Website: macys
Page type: customer-info-address
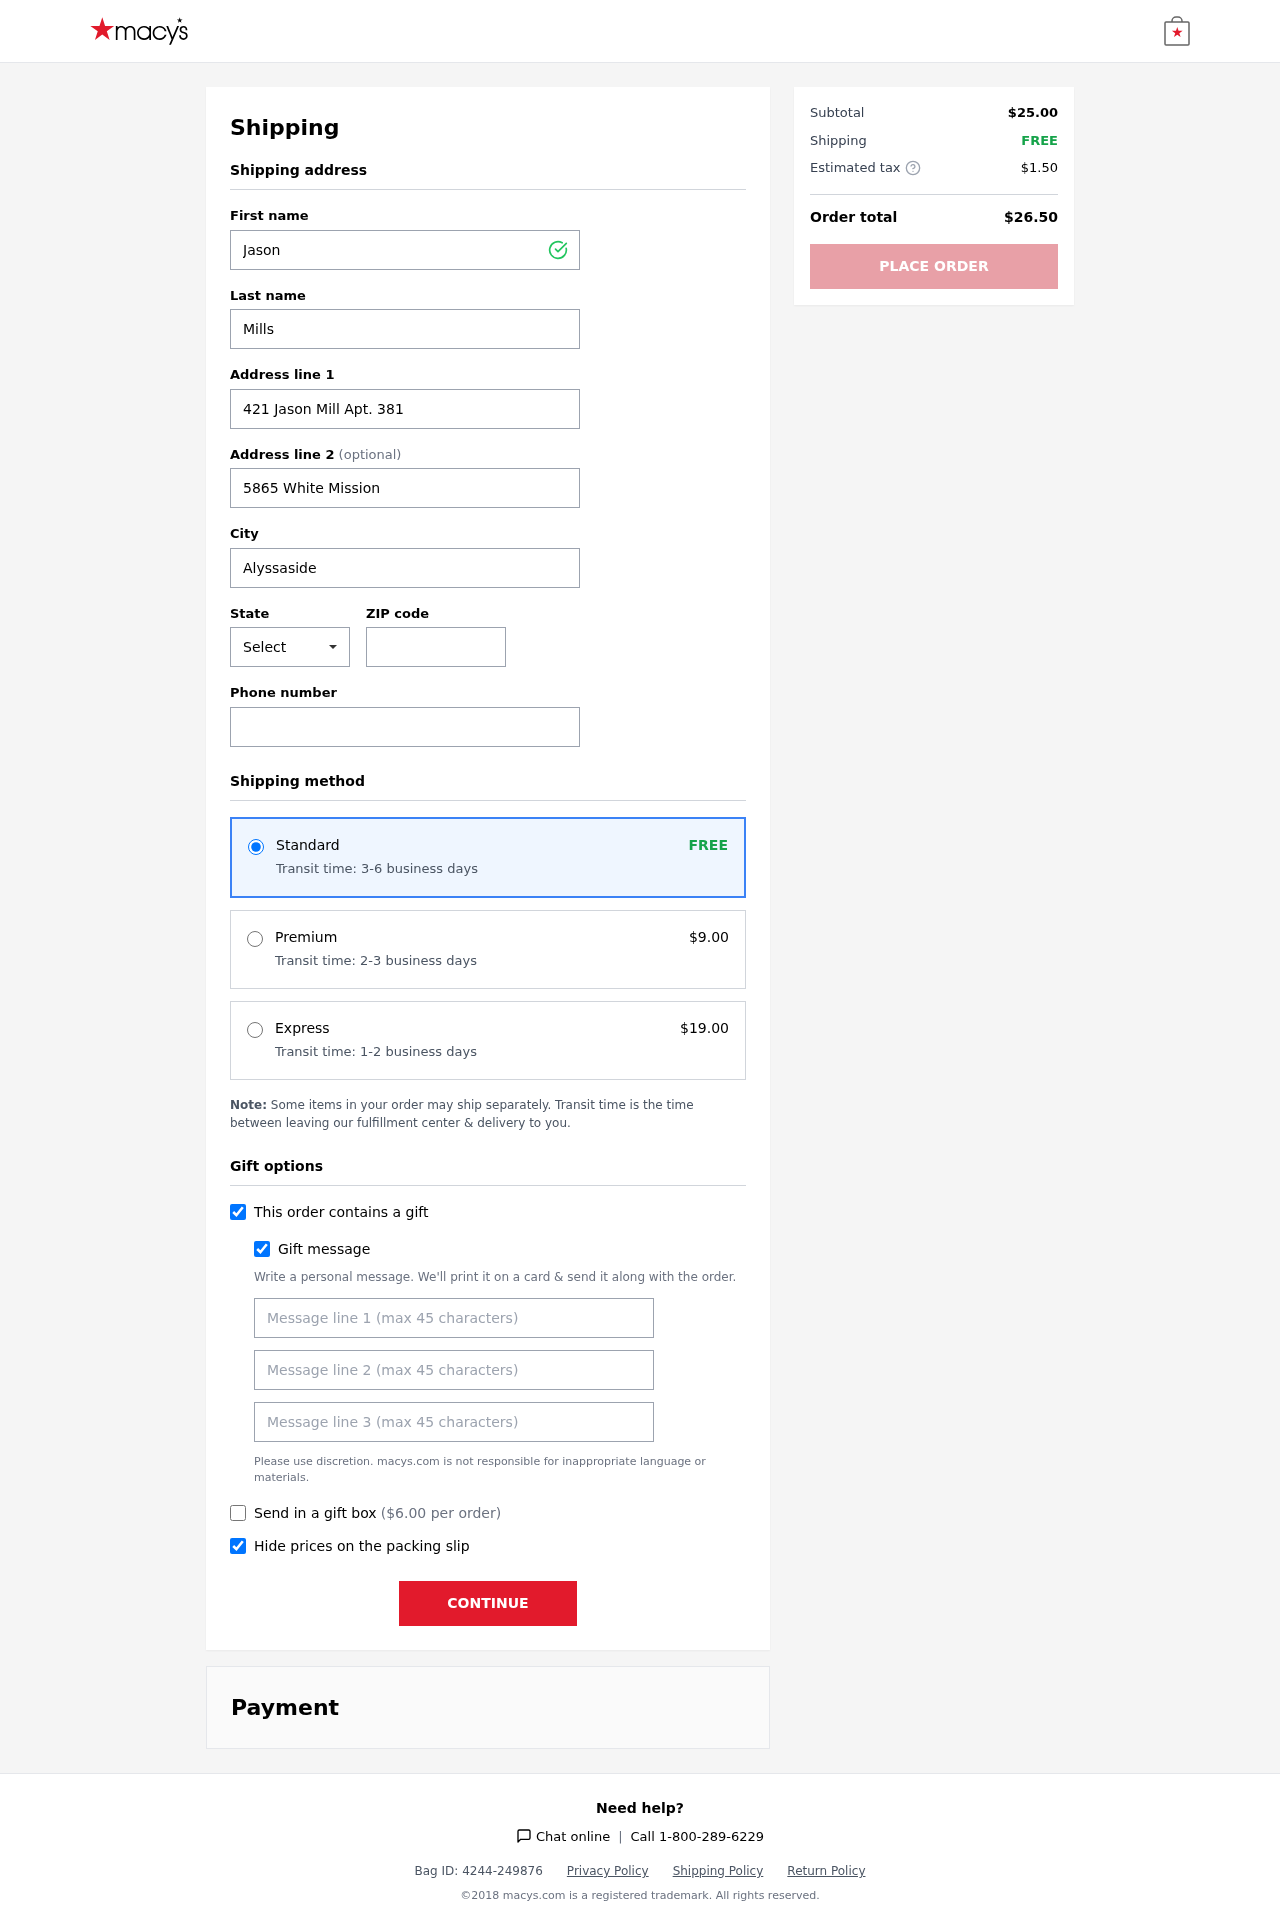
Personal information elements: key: PII_CITY
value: Alyssaside
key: PII_FIRSTNAME
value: Jason
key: PII_GIFT_MESSAGE
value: Hey Sherry, I know how much you love staying refreshed and fabulous, so I thought these lavender-scented wipes would be perfect for you! Just a little something to brighten your days. Enjoy!  Jason
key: PII_LASTNAME
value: Mills
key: PII_PHONE
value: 6416624014
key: PII_POSTCODE
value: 52348
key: PII_STATE_ABBR
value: AR
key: PII_STREET
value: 421 Jason Mill Apt. 381
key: PII_STREET2
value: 5865 White Mission
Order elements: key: ORDER_SHIPPING_STANDARD
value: FREE
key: ORDER_SHIPPING_STANDARD_TIME
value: Transit time: 3-6 business days
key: ORDER_SHIPPING_PREMIUM
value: $9.00
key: ORDER_SHIPPING_PREMIUM_TIME
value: Transit time: 2-3 business days
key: ORDER_SHIPPING_EXPRESS
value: $19.00
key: ORDER_SHIPPING_EXPRESS_TIME
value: Transit time: 1-2 business days
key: ORDER_GIFT_BOX_FEE
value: $6.00
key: ORDER_SUBTOTAL
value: $25.00
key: ORDER_SHIPPING_COST
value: FREE
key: ORDER_TAX
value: $1.50
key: ORDER_TOTAL
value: $26.50